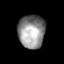
Tissue: prostate
Cell type: Myeloid cells
Senescence score: 0.33
Nuclear area (px): 880
Mean DAPI intensity: 142.206